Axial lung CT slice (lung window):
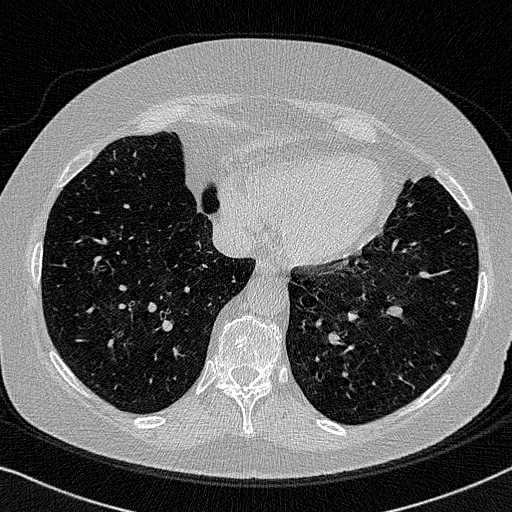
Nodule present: no